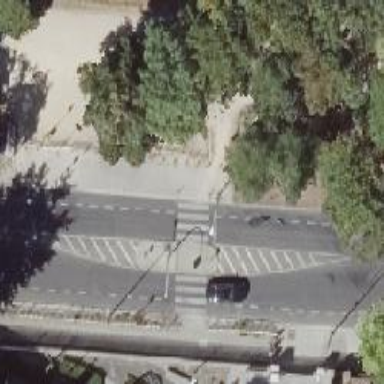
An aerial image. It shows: Footway crossing with zebra crossing and central island.